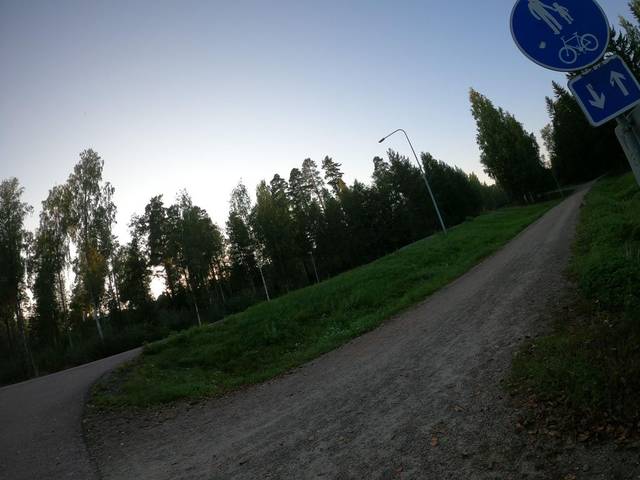
Region: Finland
Coordinates: 62.208, 25.755